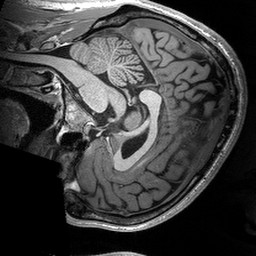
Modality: T1w
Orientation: sagittal
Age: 25
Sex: male
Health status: healthy
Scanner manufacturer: siemens
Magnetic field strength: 3 T
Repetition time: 2.53 s
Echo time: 0.00288 s